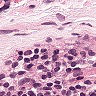
Metastatic tissue present: no